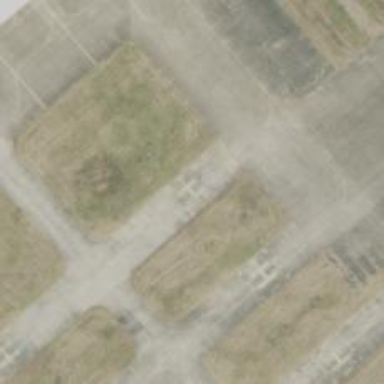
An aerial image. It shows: Image showing helipad at airport.